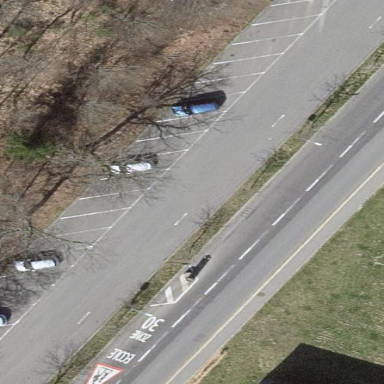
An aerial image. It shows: Parking area.